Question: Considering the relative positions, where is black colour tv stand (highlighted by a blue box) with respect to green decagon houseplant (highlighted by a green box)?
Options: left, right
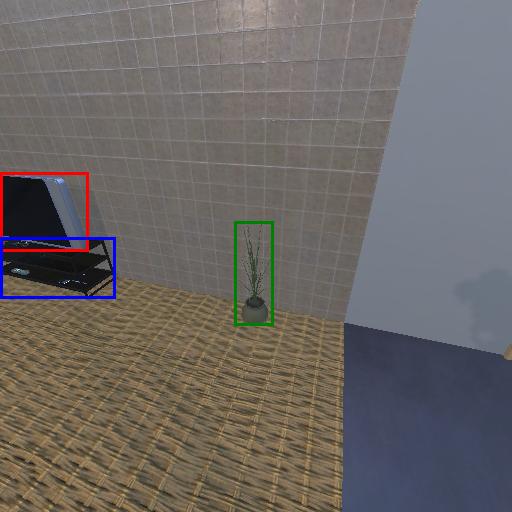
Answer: left